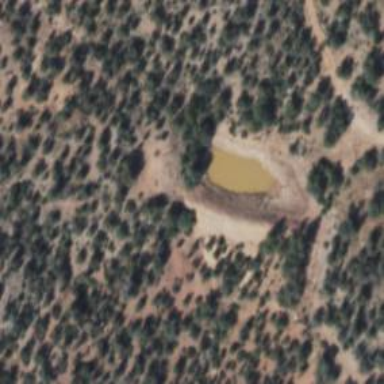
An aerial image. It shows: Reservoir.